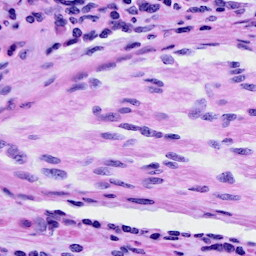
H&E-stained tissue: Cervix